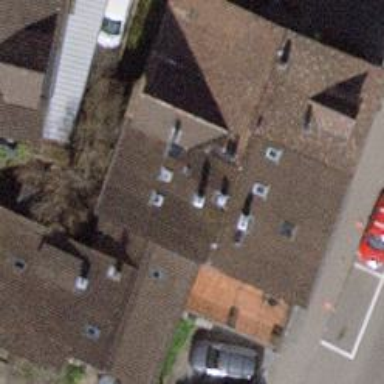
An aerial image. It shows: Café.